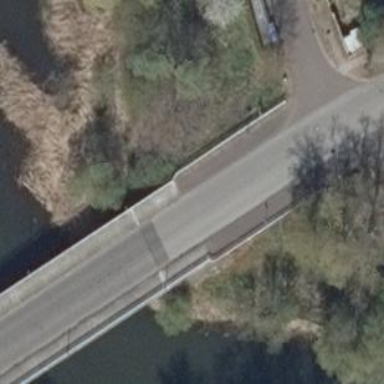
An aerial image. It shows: Cycleway.